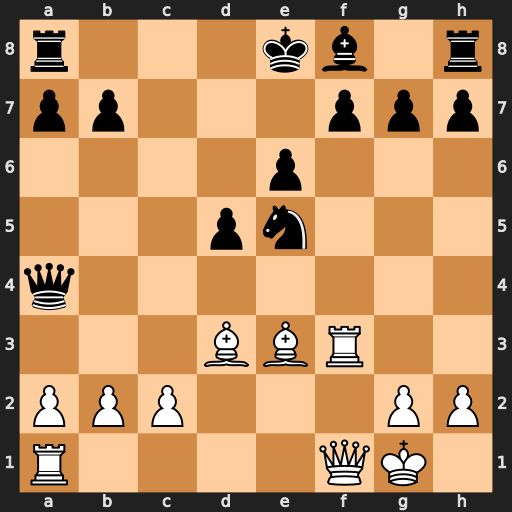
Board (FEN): r3kb1r/pp3ppp/4p3/3pn3/q7/3BBR2/PPP3PP/R4QK1
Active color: w
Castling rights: kq
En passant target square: -
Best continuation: Bb5+ Qxb5 Qxb5+